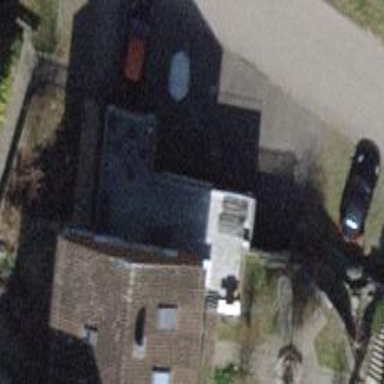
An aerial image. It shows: Terrace building with gabled roof.